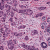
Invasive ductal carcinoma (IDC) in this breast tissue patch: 1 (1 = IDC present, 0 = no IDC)